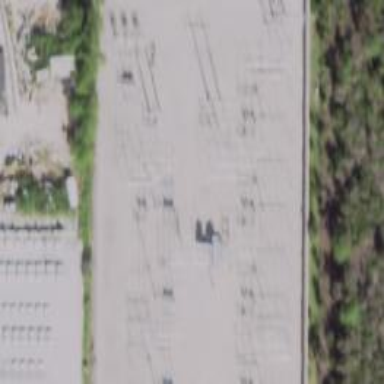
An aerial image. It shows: Switch used for power control.